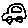
Label: car